Brain MRI, t1w sequence, axial 2D slice.
Patient: age 43, sex F, weight 95 kg, height 1.95 m
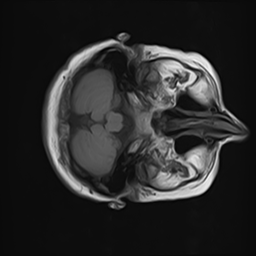